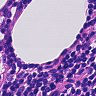
Metastatic tissue present: no